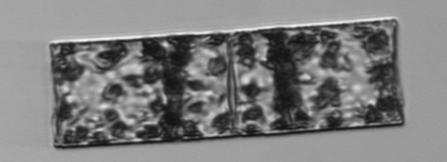
Label: Guinardia_flaccida